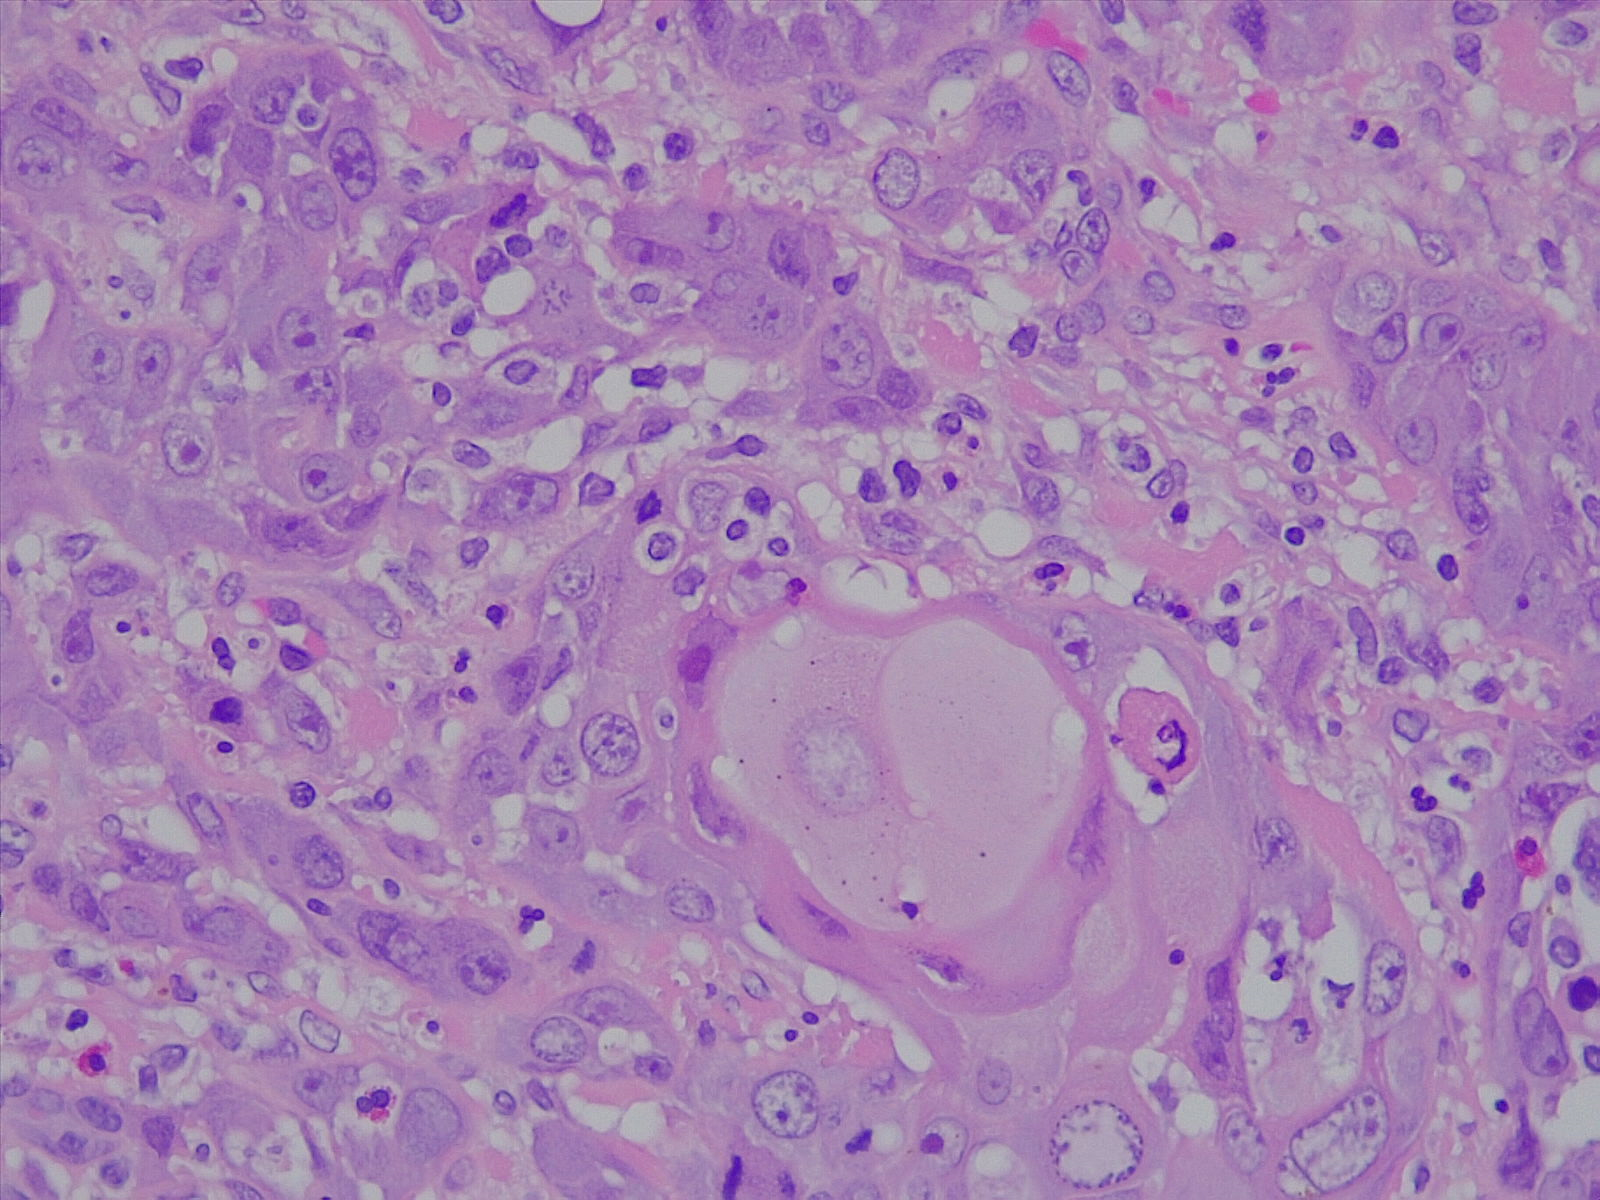
Label: lung squamous cell carcinoma, well differentiated